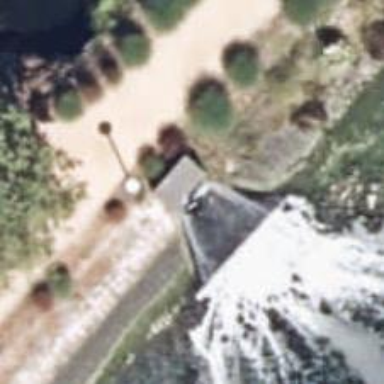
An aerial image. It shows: Culvert tunnel under canal.